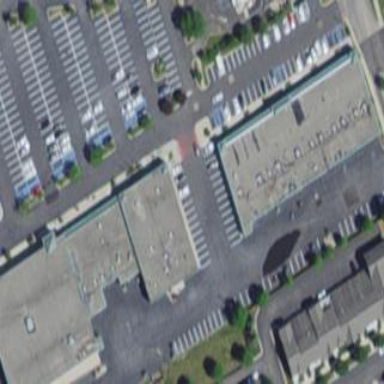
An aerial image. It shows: Retail area.